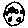
Label: moon